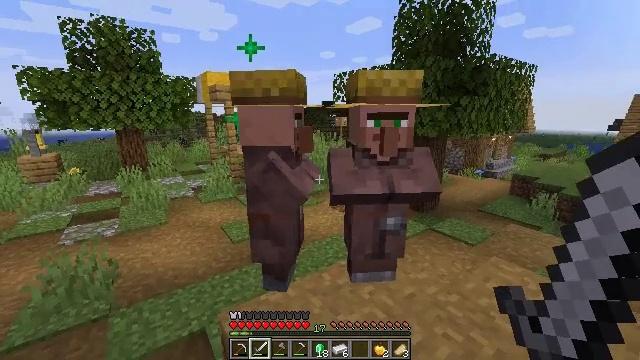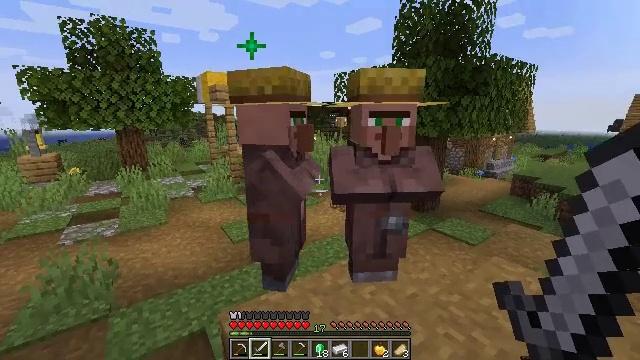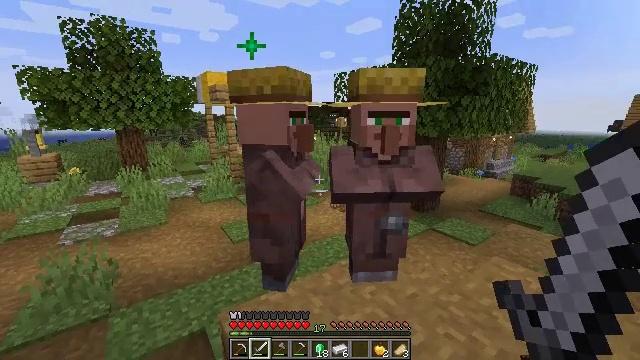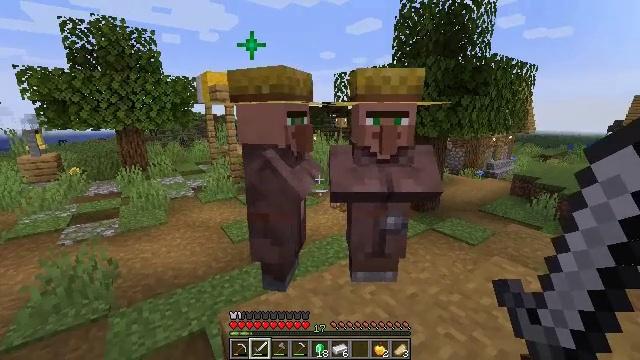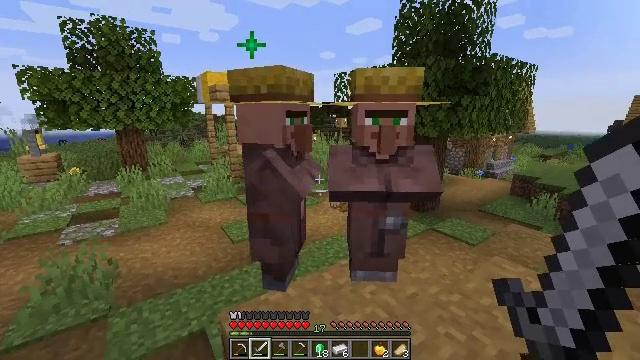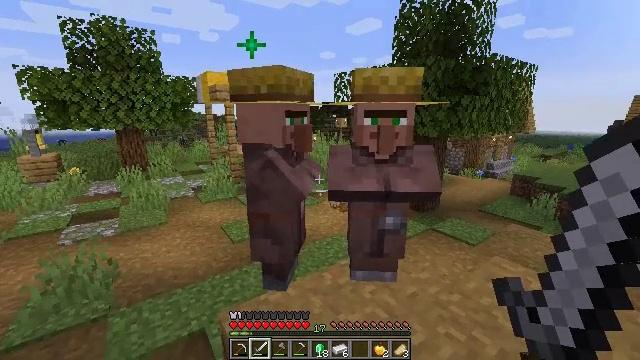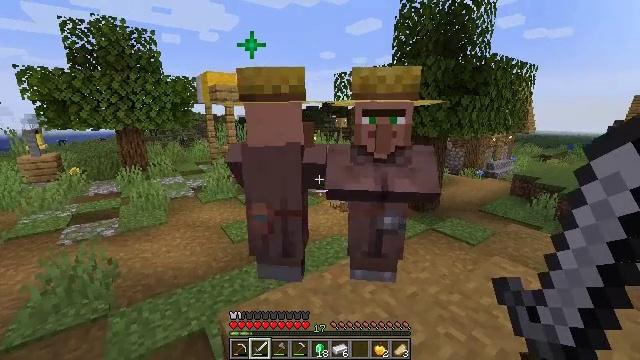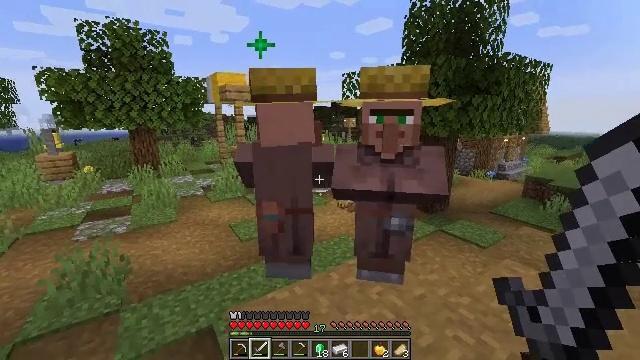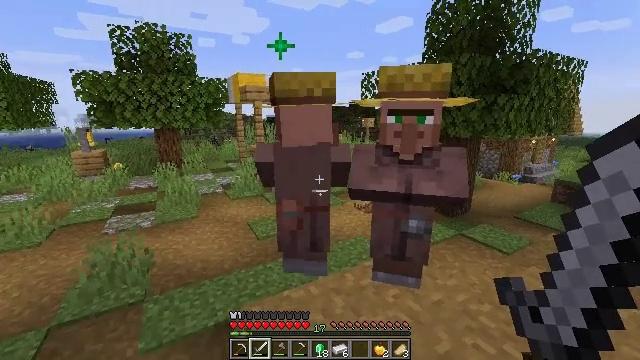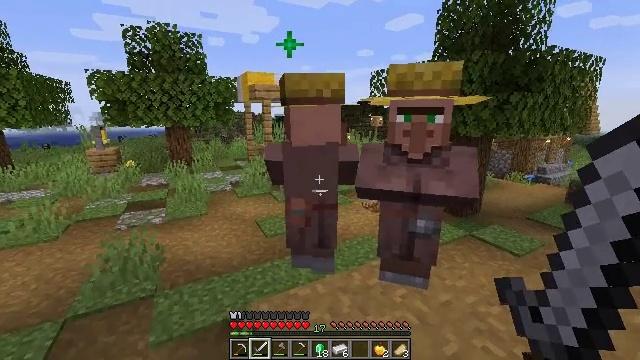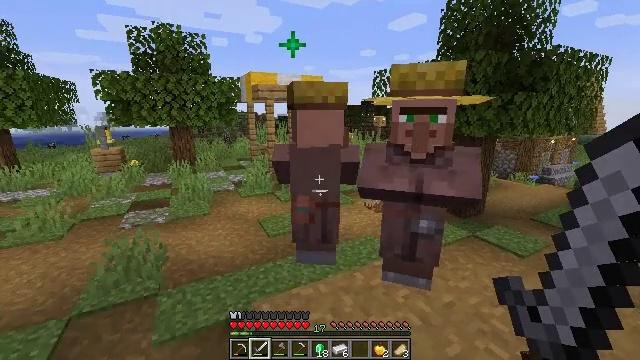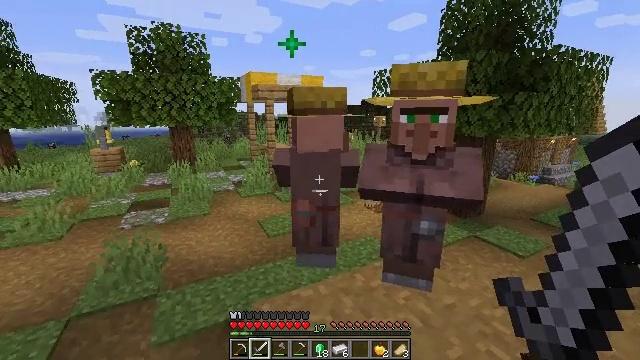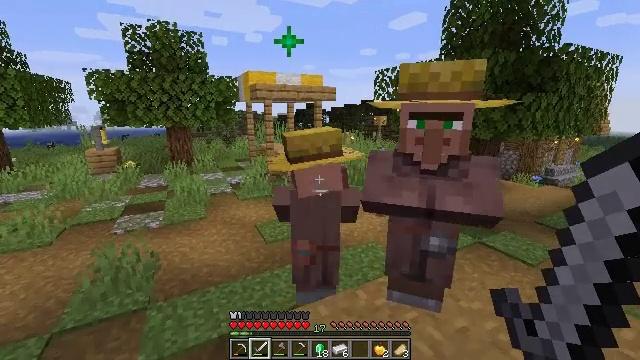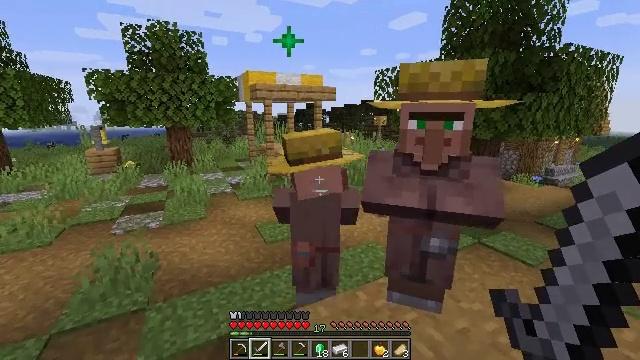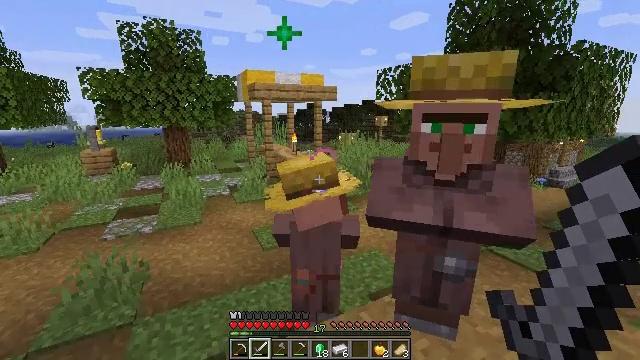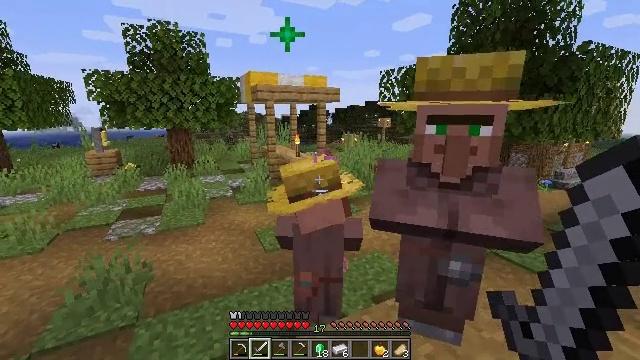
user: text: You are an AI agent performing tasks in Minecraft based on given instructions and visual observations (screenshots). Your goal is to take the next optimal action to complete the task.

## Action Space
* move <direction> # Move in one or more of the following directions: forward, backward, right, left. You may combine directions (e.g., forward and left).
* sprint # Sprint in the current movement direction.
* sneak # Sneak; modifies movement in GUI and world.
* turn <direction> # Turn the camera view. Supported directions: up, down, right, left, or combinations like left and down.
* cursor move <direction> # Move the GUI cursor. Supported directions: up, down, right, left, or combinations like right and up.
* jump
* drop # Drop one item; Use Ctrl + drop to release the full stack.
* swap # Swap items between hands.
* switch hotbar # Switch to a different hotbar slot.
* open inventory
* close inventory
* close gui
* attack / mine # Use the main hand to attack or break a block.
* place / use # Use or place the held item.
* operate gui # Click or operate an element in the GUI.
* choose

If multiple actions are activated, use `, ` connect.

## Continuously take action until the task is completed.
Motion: motion action
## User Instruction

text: Use the crafting table to make a cookie.
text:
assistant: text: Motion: no_op
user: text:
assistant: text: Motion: no_op
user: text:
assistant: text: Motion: no_op
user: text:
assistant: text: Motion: no_op
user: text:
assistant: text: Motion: no_op
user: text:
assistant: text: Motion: no_op
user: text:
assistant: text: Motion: turn left
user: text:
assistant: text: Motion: turn left
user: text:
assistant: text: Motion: turn left
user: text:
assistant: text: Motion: no_op
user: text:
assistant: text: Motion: move forward
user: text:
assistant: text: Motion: move forward
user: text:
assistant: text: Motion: move forward
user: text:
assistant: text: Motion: no_op
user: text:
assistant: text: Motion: no_op
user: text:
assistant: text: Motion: no_op
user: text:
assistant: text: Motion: no_op
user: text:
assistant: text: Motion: turn down
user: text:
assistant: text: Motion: move forward, turn down
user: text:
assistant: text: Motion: move forward
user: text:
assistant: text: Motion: move forward and move left, turn right and down
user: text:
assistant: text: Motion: move forward and move left, turn down
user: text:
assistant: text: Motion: move forward and move left, turn right and down
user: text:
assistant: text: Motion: move forward and move left, turn right and down
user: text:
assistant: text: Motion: move forward and move left, turn right
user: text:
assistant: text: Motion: move forward and move left, turn right
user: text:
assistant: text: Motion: move forward and move left, turn right
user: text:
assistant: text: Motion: move forward and move left, turn right
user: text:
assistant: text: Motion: move forward and move left, turn right and up
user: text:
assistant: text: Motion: move forward and move left, turn right and up